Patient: sex F, age 77
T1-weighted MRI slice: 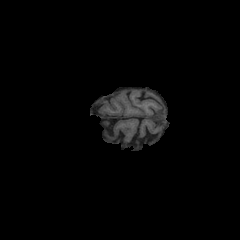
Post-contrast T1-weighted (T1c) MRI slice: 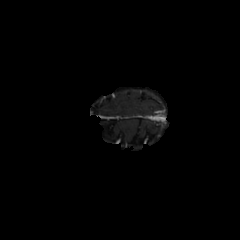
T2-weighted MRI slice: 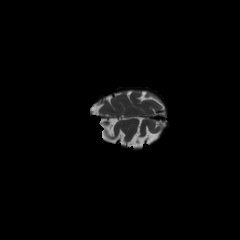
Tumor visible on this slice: no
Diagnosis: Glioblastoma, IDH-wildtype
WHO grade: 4